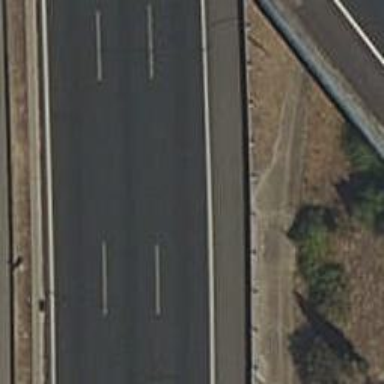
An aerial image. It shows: Guard rail.